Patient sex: M
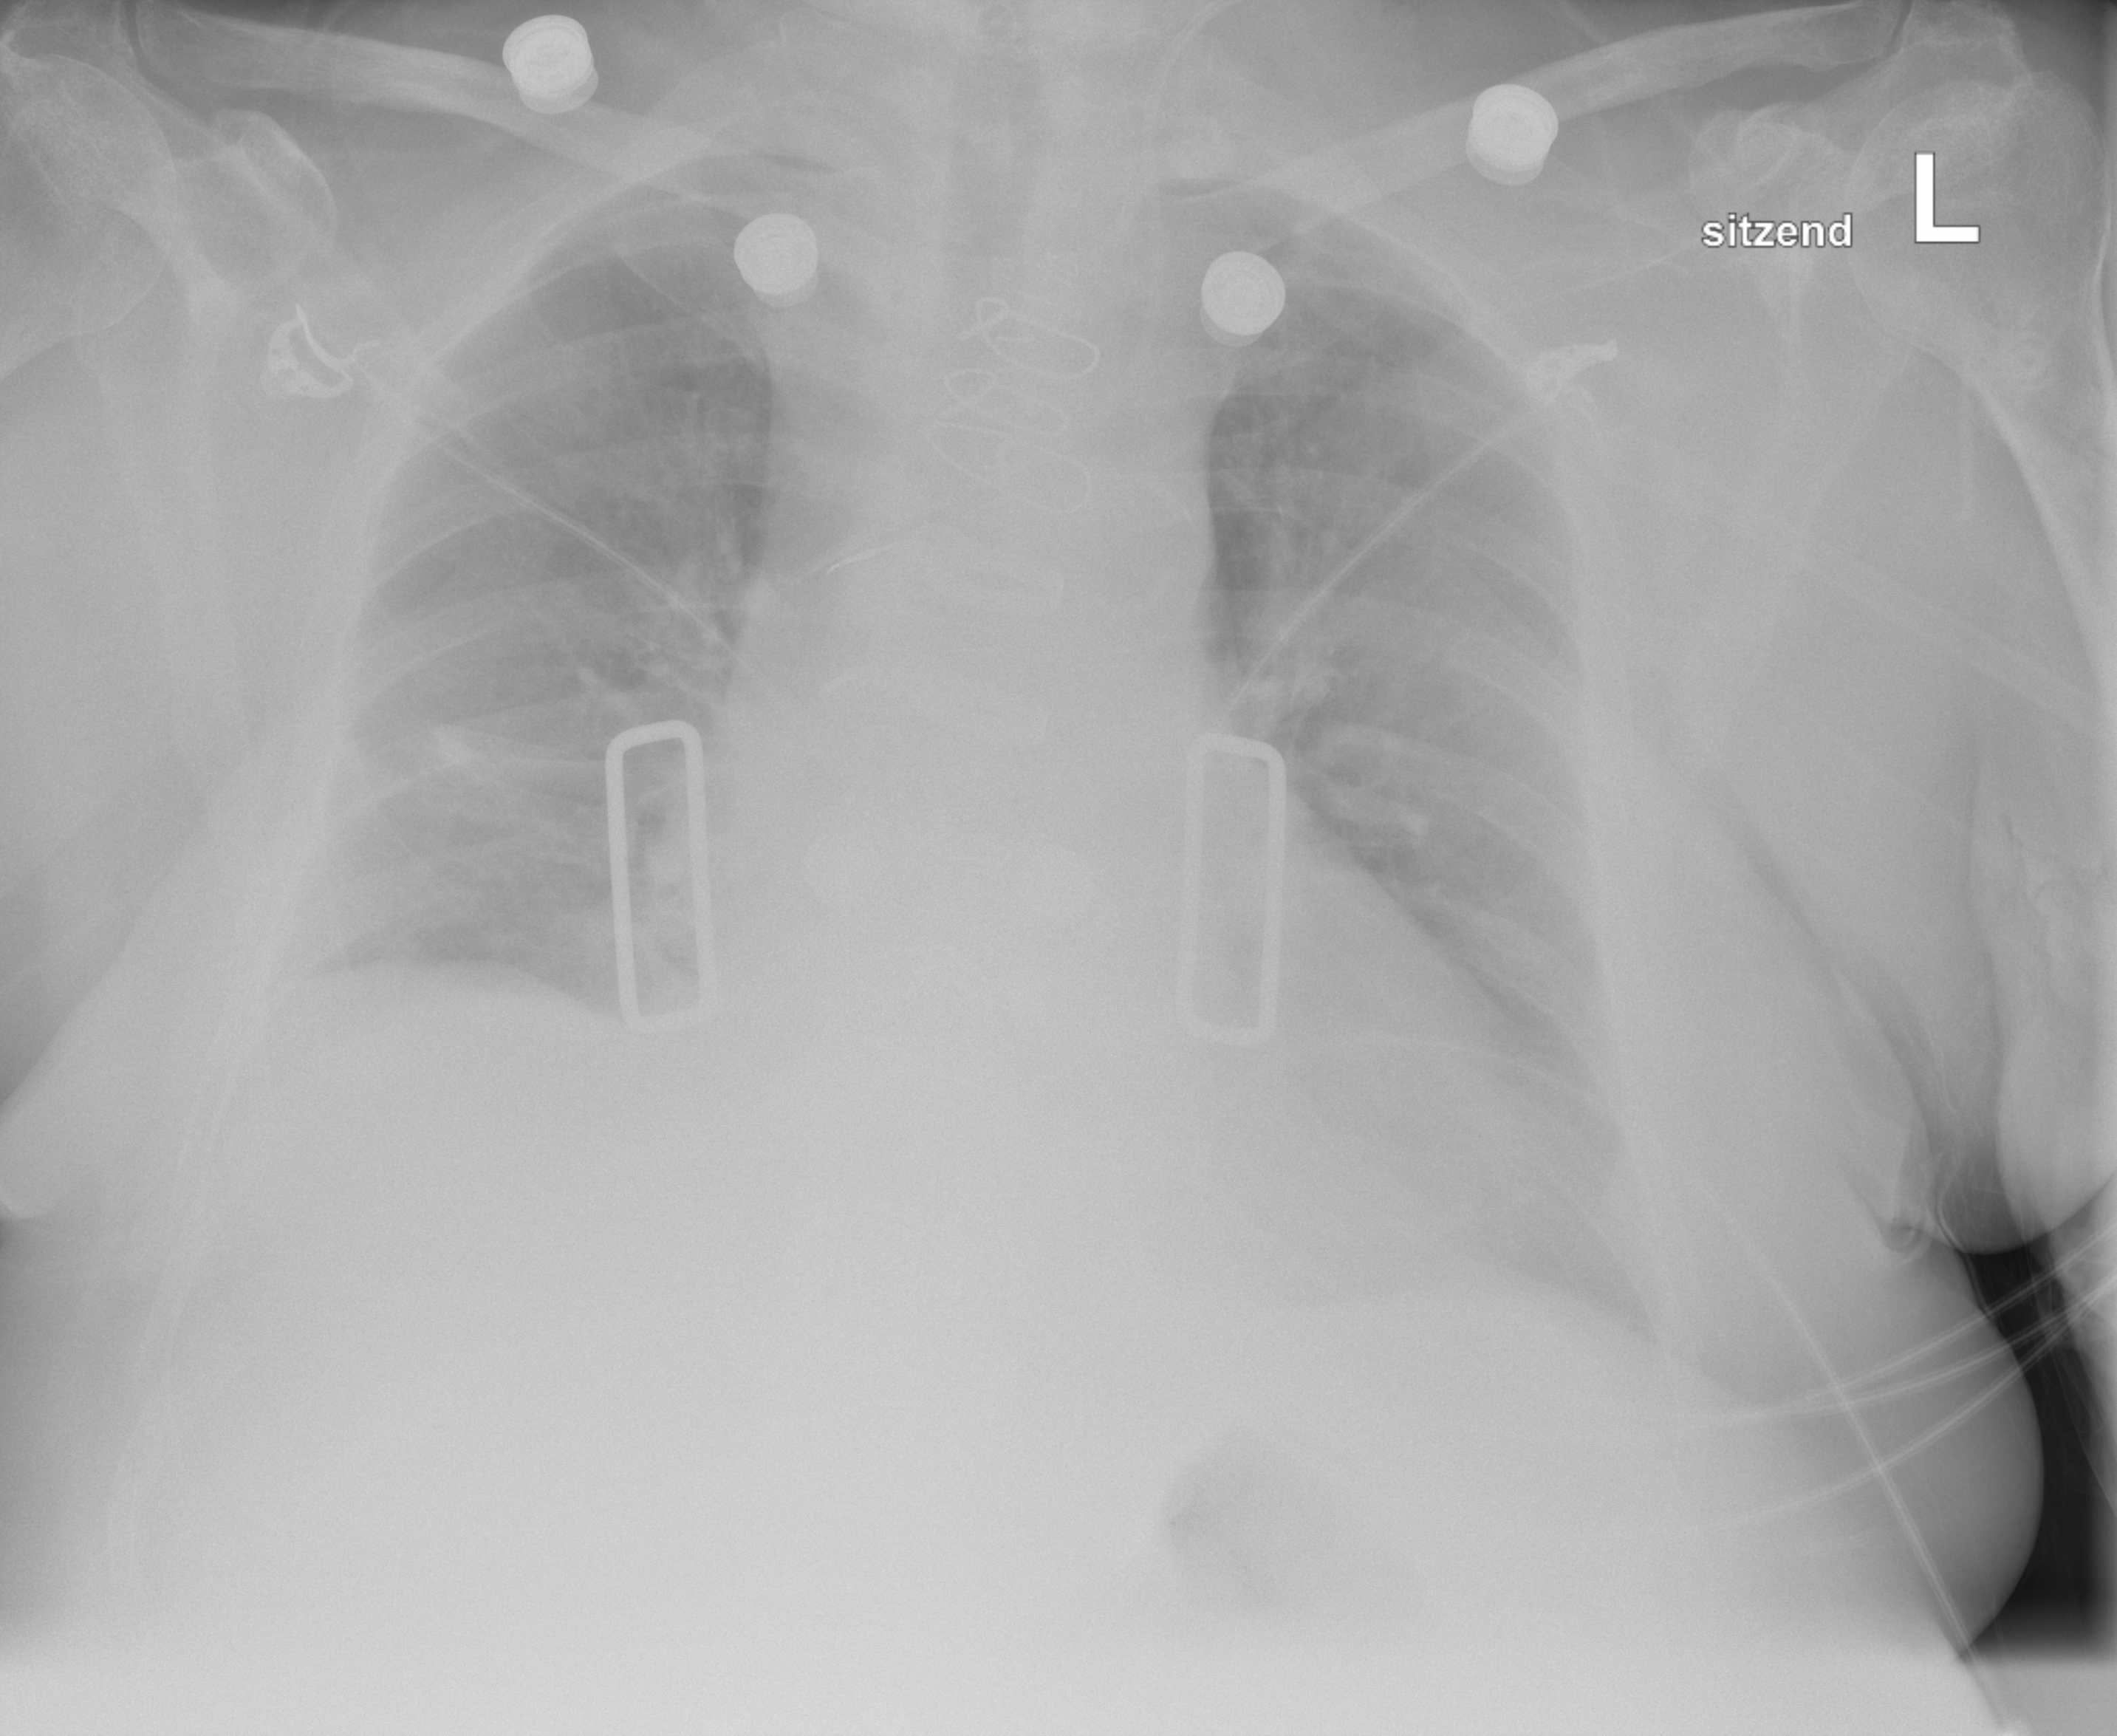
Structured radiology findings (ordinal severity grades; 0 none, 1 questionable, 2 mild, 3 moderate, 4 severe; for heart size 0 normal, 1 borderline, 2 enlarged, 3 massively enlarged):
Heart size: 2
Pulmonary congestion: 1
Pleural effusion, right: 2
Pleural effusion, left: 2
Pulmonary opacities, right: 2
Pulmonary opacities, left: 2
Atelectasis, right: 2
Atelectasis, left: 2